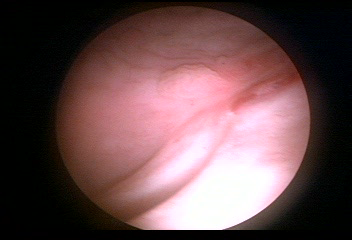
Modality: WLC
Class: Malignant
Subclass: LowGradePapillary
Lesion: L3
Stage: Ta
Morphology: Papillary
Bladder cancer association: Yes
Annotated structures: Tumor